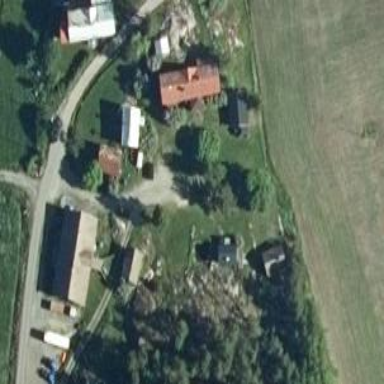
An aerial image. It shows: Farmyard area.